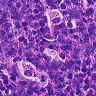
Metastatic tissue present: no